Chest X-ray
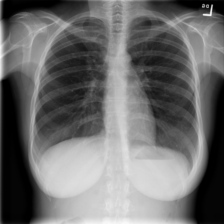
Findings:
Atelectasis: negative
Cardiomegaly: negative
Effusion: negative
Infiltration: negative
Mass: negative
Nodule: negative
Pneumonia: negative
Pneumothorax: negative
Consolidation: negative
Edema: negative
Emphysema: negative
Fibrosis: negative
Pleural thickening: negative
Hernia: negative